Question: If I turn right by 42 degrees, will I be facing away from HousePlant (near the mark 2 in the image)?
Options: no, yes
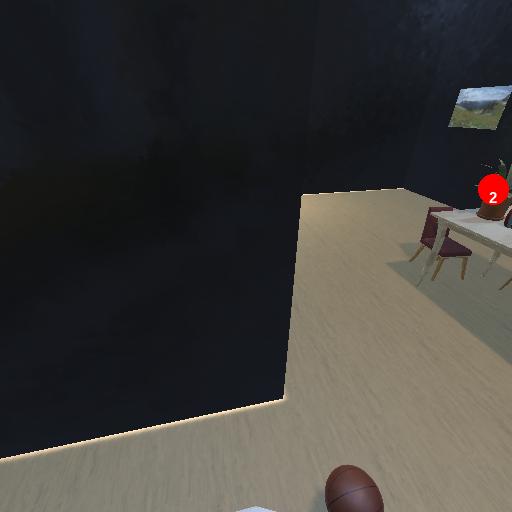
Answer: no